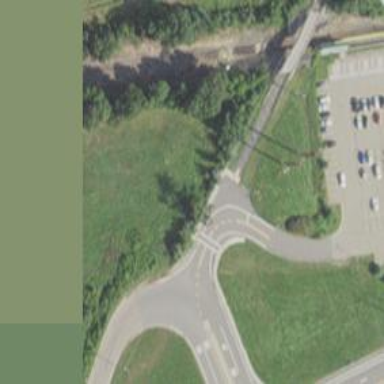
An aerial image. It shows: Marked crossing on the road.